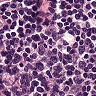
Metastatic tissue present: no